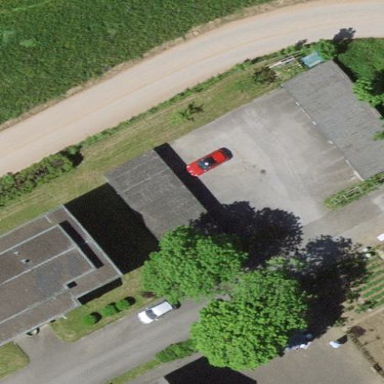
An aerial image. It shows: Garage building.